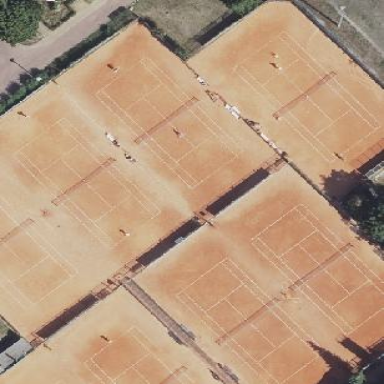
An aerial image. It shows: Sandy tennis court.